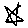
Label: star